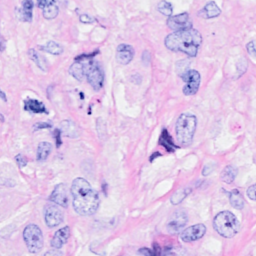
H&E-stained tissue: Breast